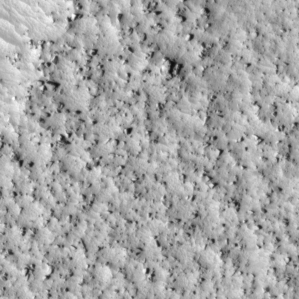
Label: non_frost